Question: I just performed a basic installation of Sorcery. When I try to load the signup page I'm getting the following error:

Gemfile
'''
# Authentication
gem 'sorcery', git: 'https://github.com/NoamB/sorcery'
'''
I'm using rails 4.0.0 and ruby 2.0.0
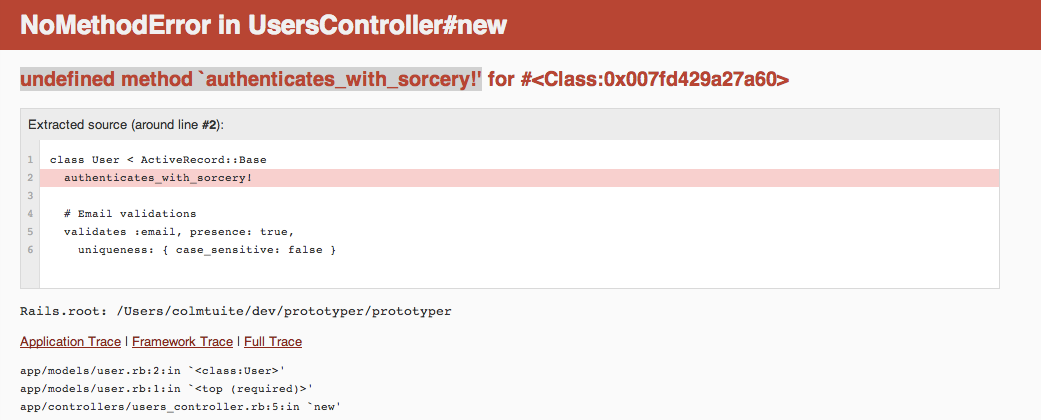
Answer: Restart the server after bundle installing.